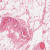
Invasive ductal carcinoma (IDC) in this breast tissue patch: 0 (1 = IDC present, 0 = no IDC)